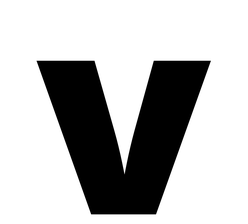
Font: Inter_Black